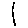
Label: line